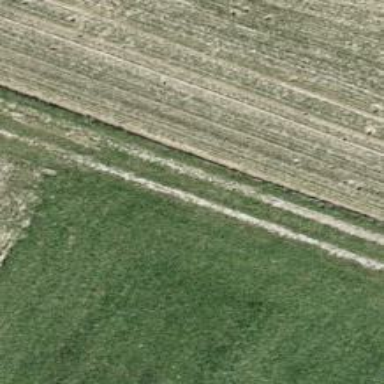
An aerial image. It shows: Track with grade5 tracktype.